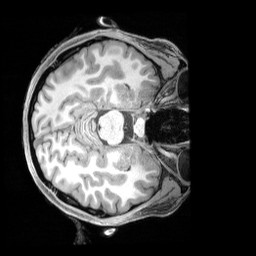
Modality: T1w
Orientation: axial
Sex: female
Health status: ill
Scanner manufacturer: siemens
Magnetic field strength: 3 T
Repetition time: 2.4 s
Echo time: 0.00201 s